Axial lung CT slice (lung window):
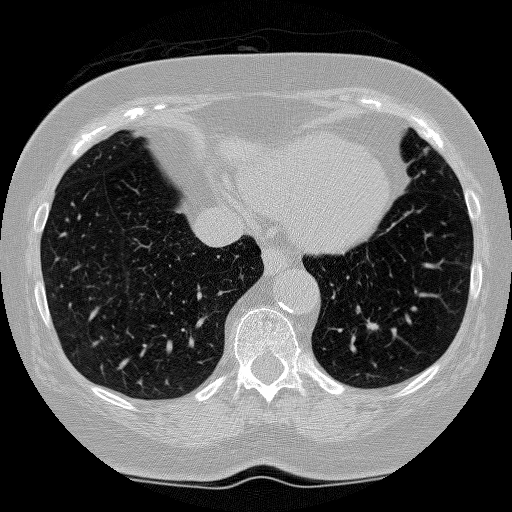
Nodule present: yes
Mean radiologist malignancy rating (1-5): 4.25